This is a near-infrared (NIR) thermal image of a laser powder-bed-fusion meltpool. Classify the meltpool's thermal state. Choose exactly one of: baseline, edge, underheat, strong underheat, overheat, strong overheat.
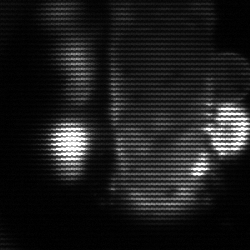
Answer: strong underheat